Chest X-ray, PA view. Patient: 41 years old, sex M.
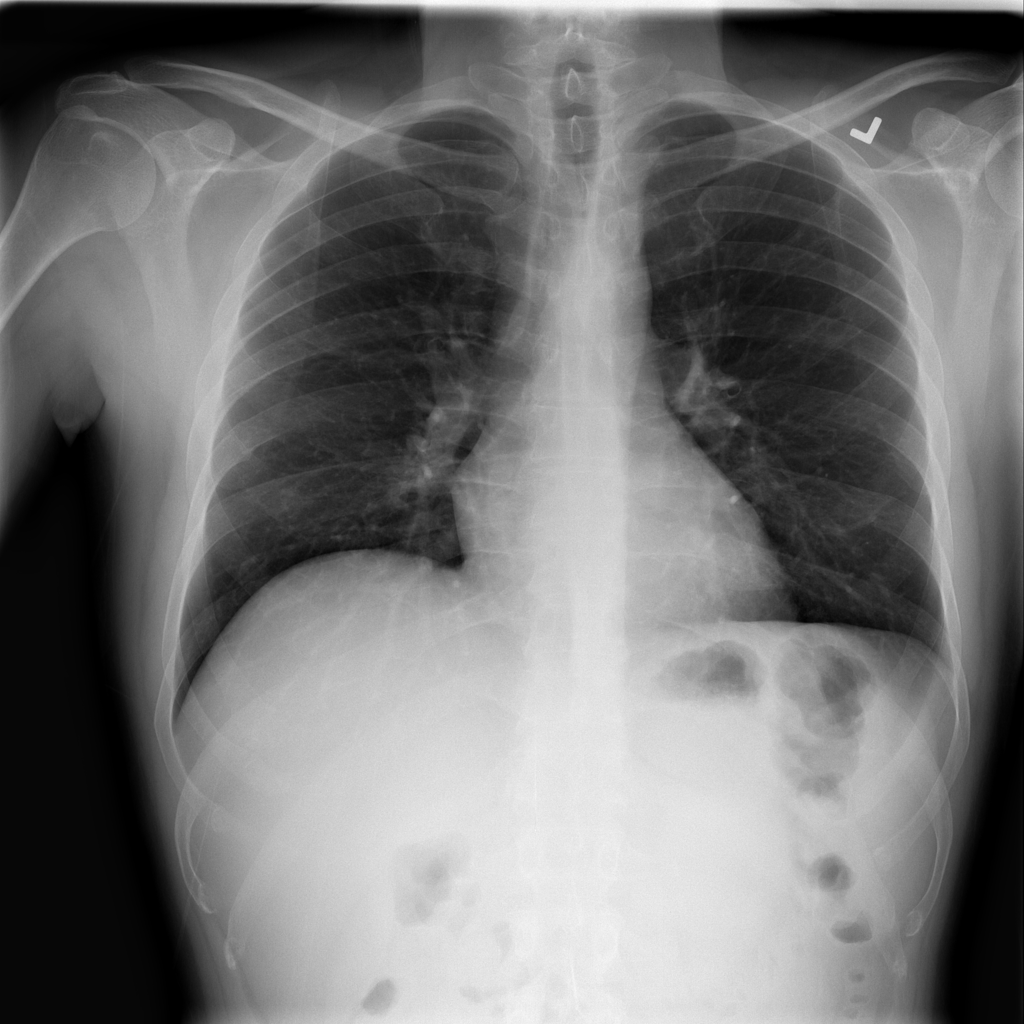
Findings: No Finding